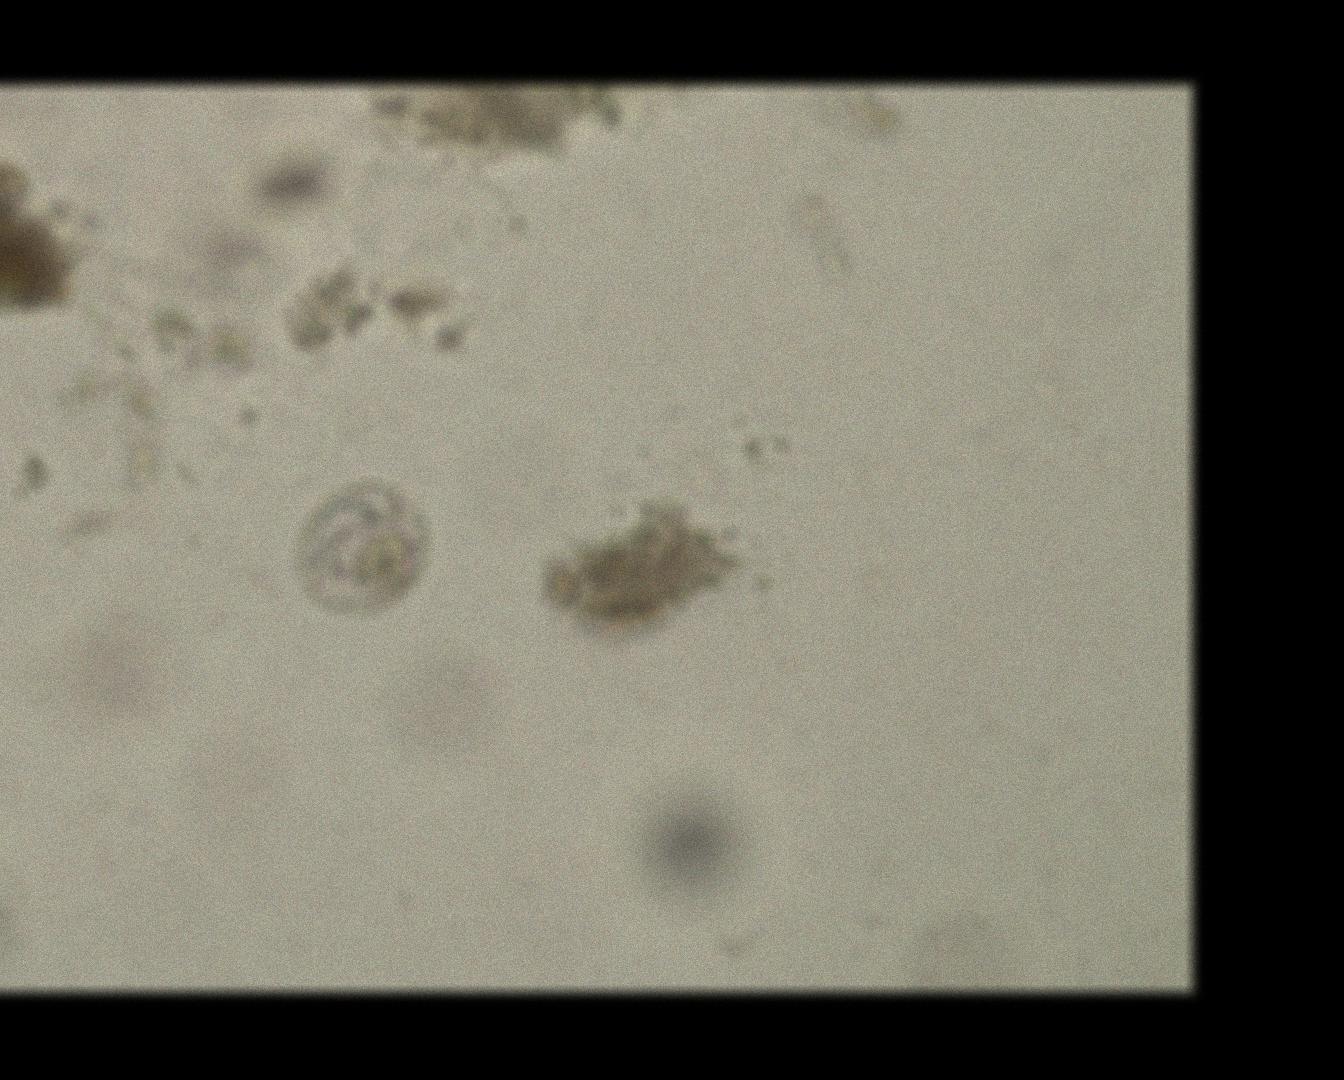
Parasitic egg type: Hymenolepis nana